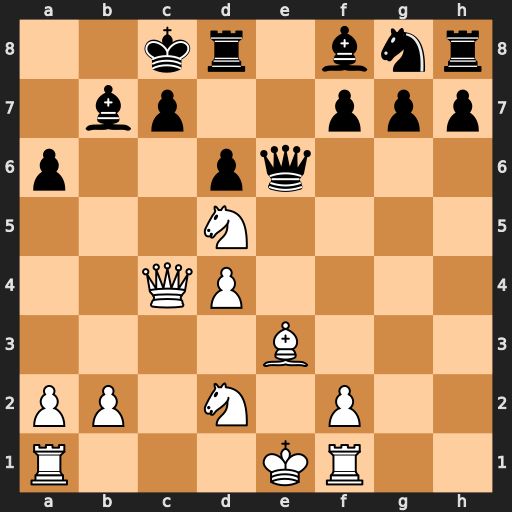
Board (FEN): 2kr1bnr/1bp2ppp/p2pq3/3N4/2QP4/4B3/PP1N1P2/R3KR2
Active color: w
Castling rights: Q
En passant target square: -
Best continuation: Qxc7#